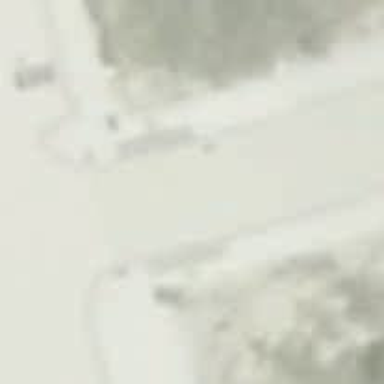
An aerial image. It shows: Uncontrolled zebra crossing on the road.